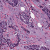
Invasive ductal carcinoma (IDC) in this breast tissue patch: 1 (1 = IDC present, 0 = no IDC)